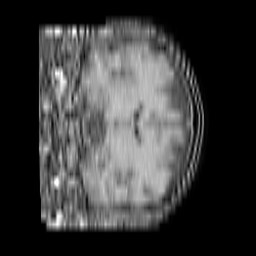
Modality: T1w
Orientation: coronal
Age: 66
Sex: male
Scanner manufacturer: philips
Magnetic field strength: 1.5 T
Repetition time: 0.1849 s
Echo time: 0.001845 s